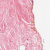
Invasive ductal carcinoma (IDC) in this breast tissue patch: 0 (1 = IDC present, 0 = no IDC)